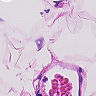
Metastatic tissue present: no